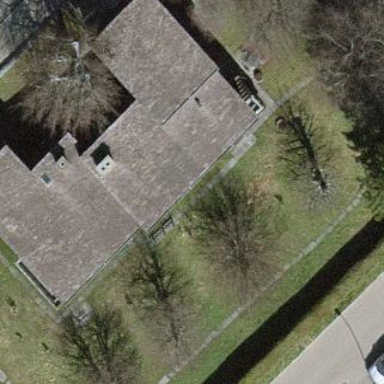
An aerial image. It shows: Simple house.